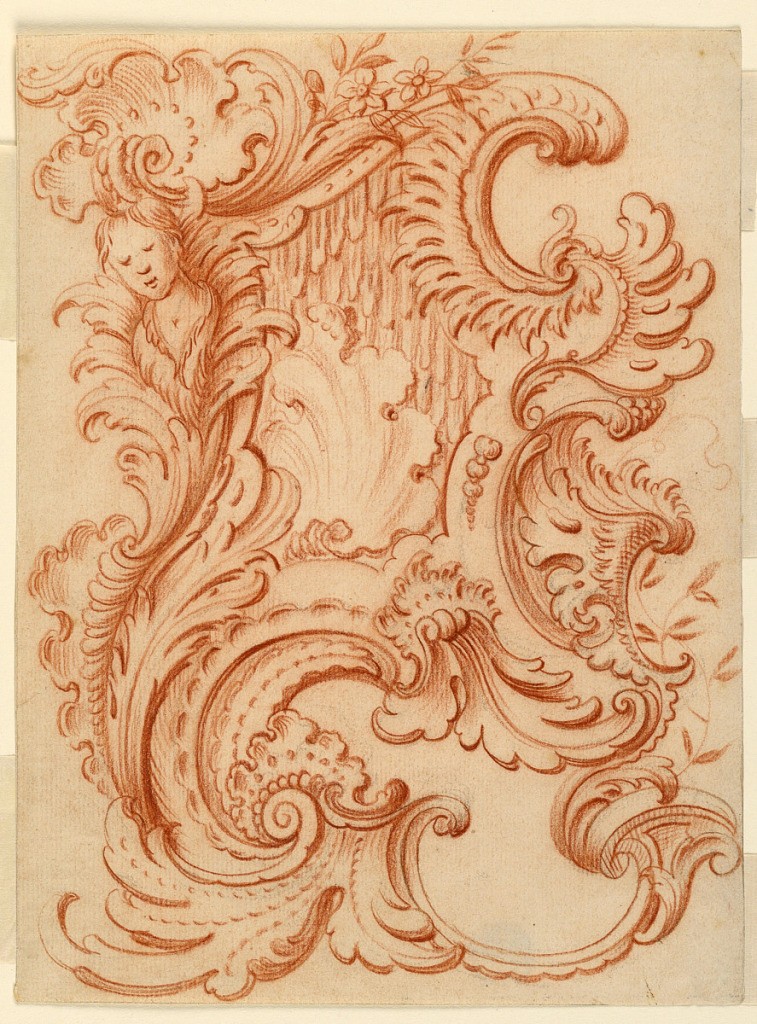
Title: Drawing for a Rocaille Escutcheon
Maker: François de Cuvilliés the Elder, Belgian, 1695 - 1768
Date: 1740–60
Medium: Black and red crayon on paper
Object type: Drawing
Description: Vertical rectangle with the general outline of a harp, a bust of a girl and a shell are in the upper left corner.  An upper field consists of a shell on a stalactite ground.  A lower irregular field looks as if cut out.  Reverse: three concentric circles.